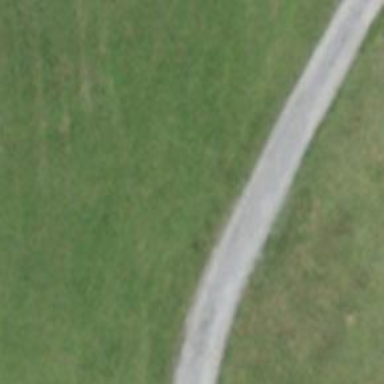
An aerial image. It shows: Track with grade 1 quality.